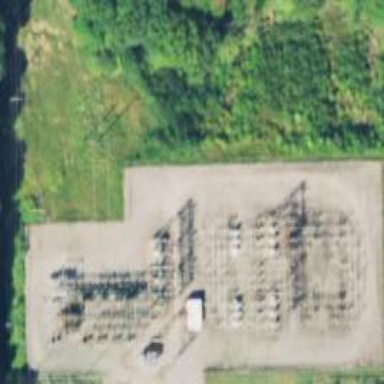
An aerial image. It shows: Distribution power substation surrounded by chain link fence.